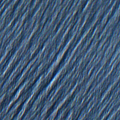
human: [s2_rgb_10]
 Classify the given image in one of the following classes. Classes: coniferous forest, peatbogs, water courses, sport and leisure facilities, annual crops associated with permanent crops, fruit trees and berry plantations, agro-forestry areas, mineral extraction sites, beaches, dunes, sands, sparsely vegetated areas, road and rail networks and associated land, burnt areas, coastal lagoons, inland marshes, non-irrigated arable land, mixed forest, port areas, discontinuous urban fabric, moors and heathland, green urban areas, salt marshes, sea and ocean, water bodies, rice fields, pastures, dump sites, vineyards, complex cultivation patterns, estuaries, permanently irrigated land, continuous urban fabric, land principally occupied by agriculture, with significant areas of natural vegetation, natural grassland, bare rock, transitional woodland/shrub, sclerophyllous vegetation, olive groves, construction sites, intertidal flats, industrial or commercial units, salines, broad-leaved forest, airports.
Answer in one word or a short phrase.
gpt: continuous urban fabric